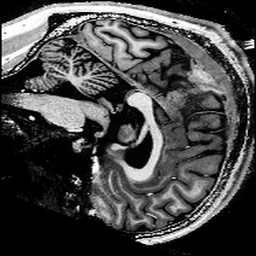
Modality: T1w
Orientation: sagittal
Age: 31
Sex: male
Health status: healthy
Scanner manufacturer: siemens
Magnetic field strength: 9.4 T
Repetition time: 6 s
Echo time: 0.003 s